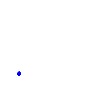
Particle: kaon